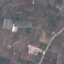
Land use / land cover: PermanentCrop